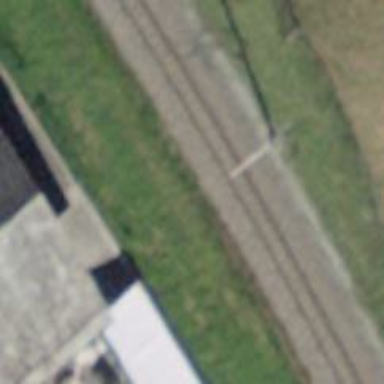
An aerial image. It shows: Narrow-gauge railway track electrified by contact line.